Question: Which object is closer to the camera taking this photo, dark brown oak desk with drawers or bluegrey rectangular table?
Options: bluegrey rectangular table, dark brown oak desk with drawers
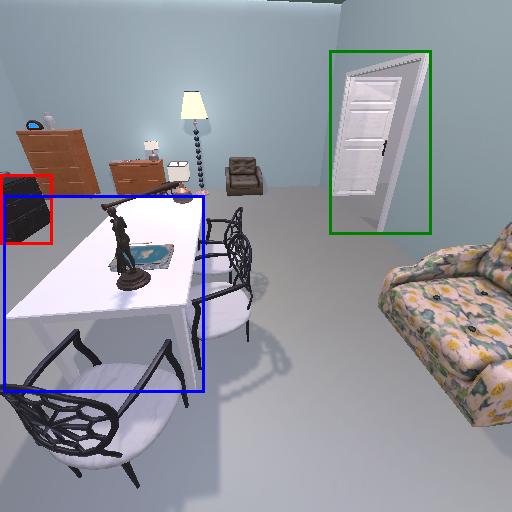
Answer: bluegrey rectangular table